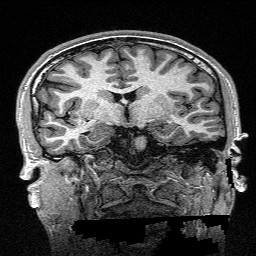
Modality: T1w
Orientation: sagittal
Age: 21
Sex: female